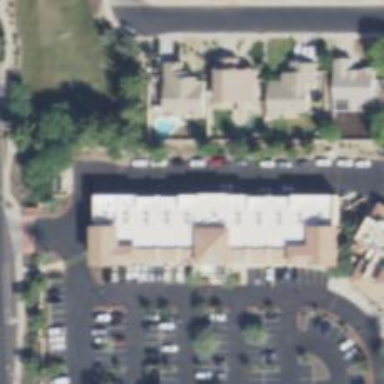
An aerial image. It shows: Healthcare clinic.